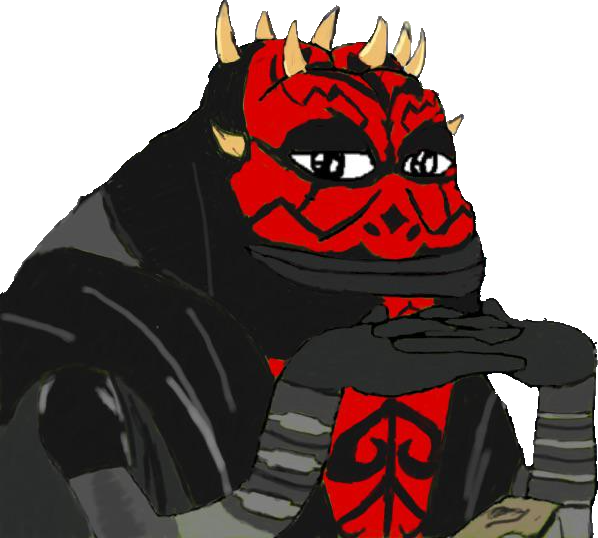
Label: 5_Pepe